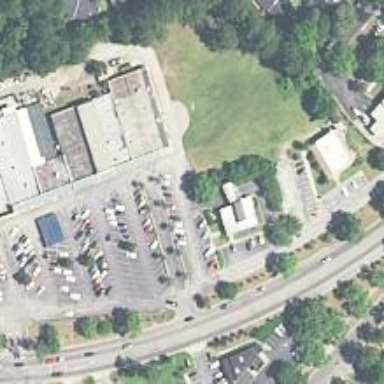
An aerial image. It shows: Motorcycle parking facility.